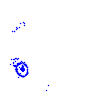
Particle: proton